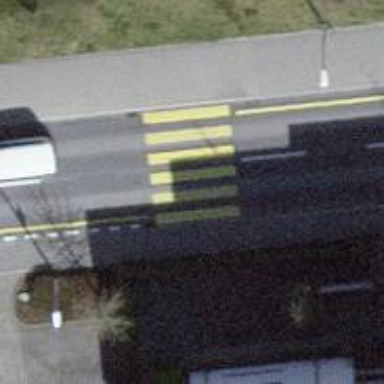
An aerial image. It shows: Zebra crossing on footway.